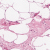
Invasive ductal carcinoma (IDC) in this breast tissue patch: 0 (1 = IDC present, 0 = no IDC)